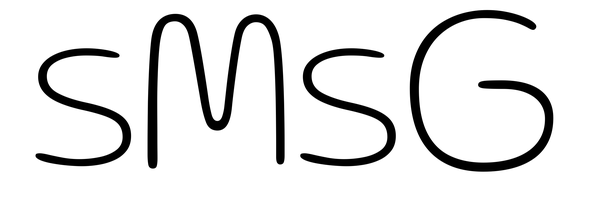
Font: Gluten_Thin